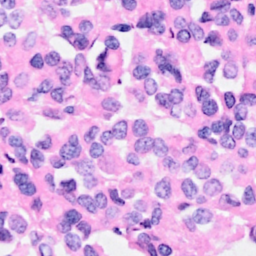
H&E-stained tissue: Breast